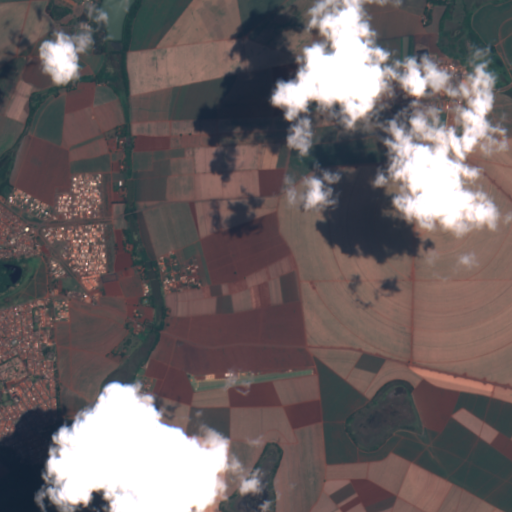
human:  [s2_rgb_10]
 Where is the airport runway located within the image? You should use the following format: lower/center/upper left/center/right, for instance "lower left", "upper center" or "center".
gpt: The airport runway is located in the lower center of the image.
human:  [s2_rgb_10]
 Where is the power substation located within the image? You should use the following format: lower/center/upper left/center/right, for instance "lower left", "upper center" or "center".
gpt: The power substation is located in the lower left of the image.
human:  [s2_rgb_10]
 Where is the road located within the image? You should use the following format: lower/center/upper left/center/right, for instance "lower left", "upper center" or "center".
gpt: There is no road in the image.